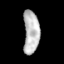
Tissue: skin
Cell type: Epithelial cells
Senescence score: 0.7735
Nuclear area (px): 667
Mean DAPI intensity: 187.574